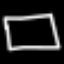
Label: square